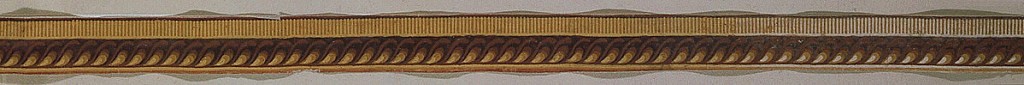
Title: Border
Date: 1800–1830
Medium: Block-printed on handmade paper
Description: Architectural cable molding over a row of dentilling.

H# 656